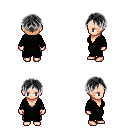
a pixel art fantasy rpg character, female body template, human, light skin, gray robe, metal pants, gray parted hairstyle, four views (front, back, left, right), 2x2 character sprite sheet, small pixel art, hard edges, no anti-aliasing